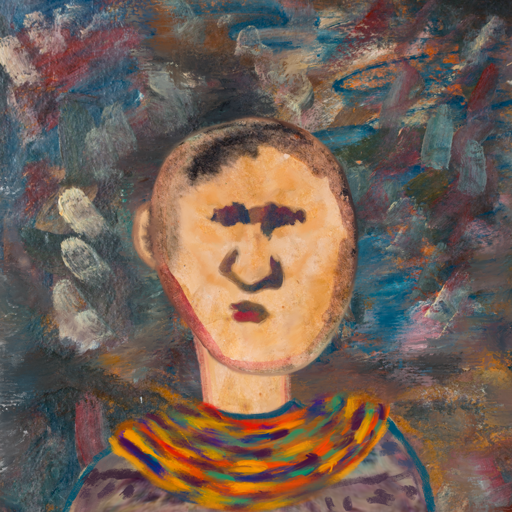
Background: Boggyland, Head And Neck Front: Childish, Face Front: In_The_Sun, Bust: HillGirl, Hair Front: Blank, Head Accessory: Blank, Second Necklace: An_Impression_2, Necklace: Blank, Baby: Blank